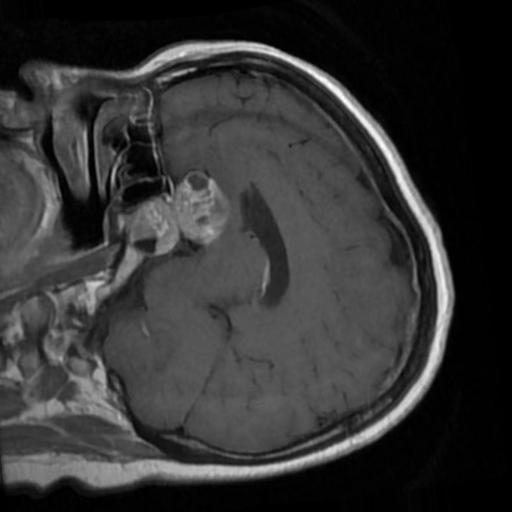
Label: brain_tumor